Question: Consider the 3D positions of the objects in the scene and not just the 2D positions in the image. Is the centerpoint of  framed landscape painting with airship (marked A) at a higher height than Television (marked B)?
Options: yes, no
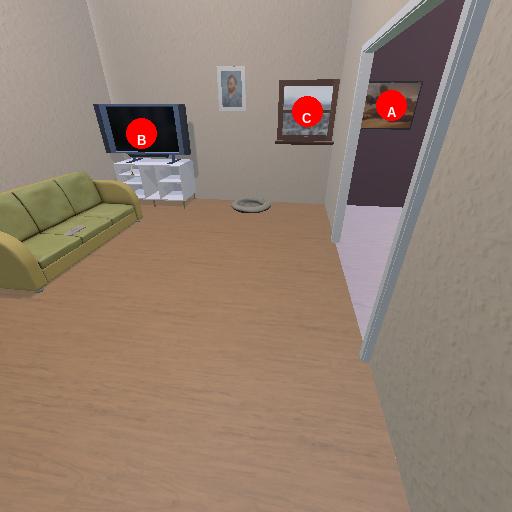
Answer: yes